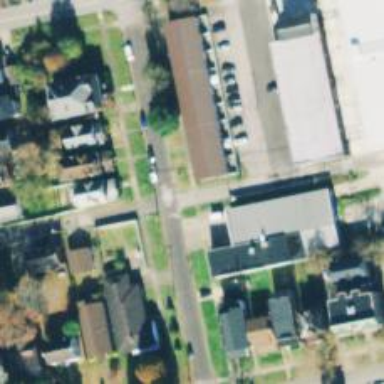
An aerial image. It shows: Asphalt alley designated as service road.